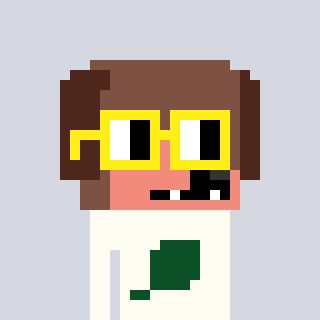
a pixel art character with square yellow glasses, a dog-shaped head and a grayscale-colored body on a cool background